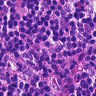
Metastatic tissue present: no